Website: lowes
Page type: cart
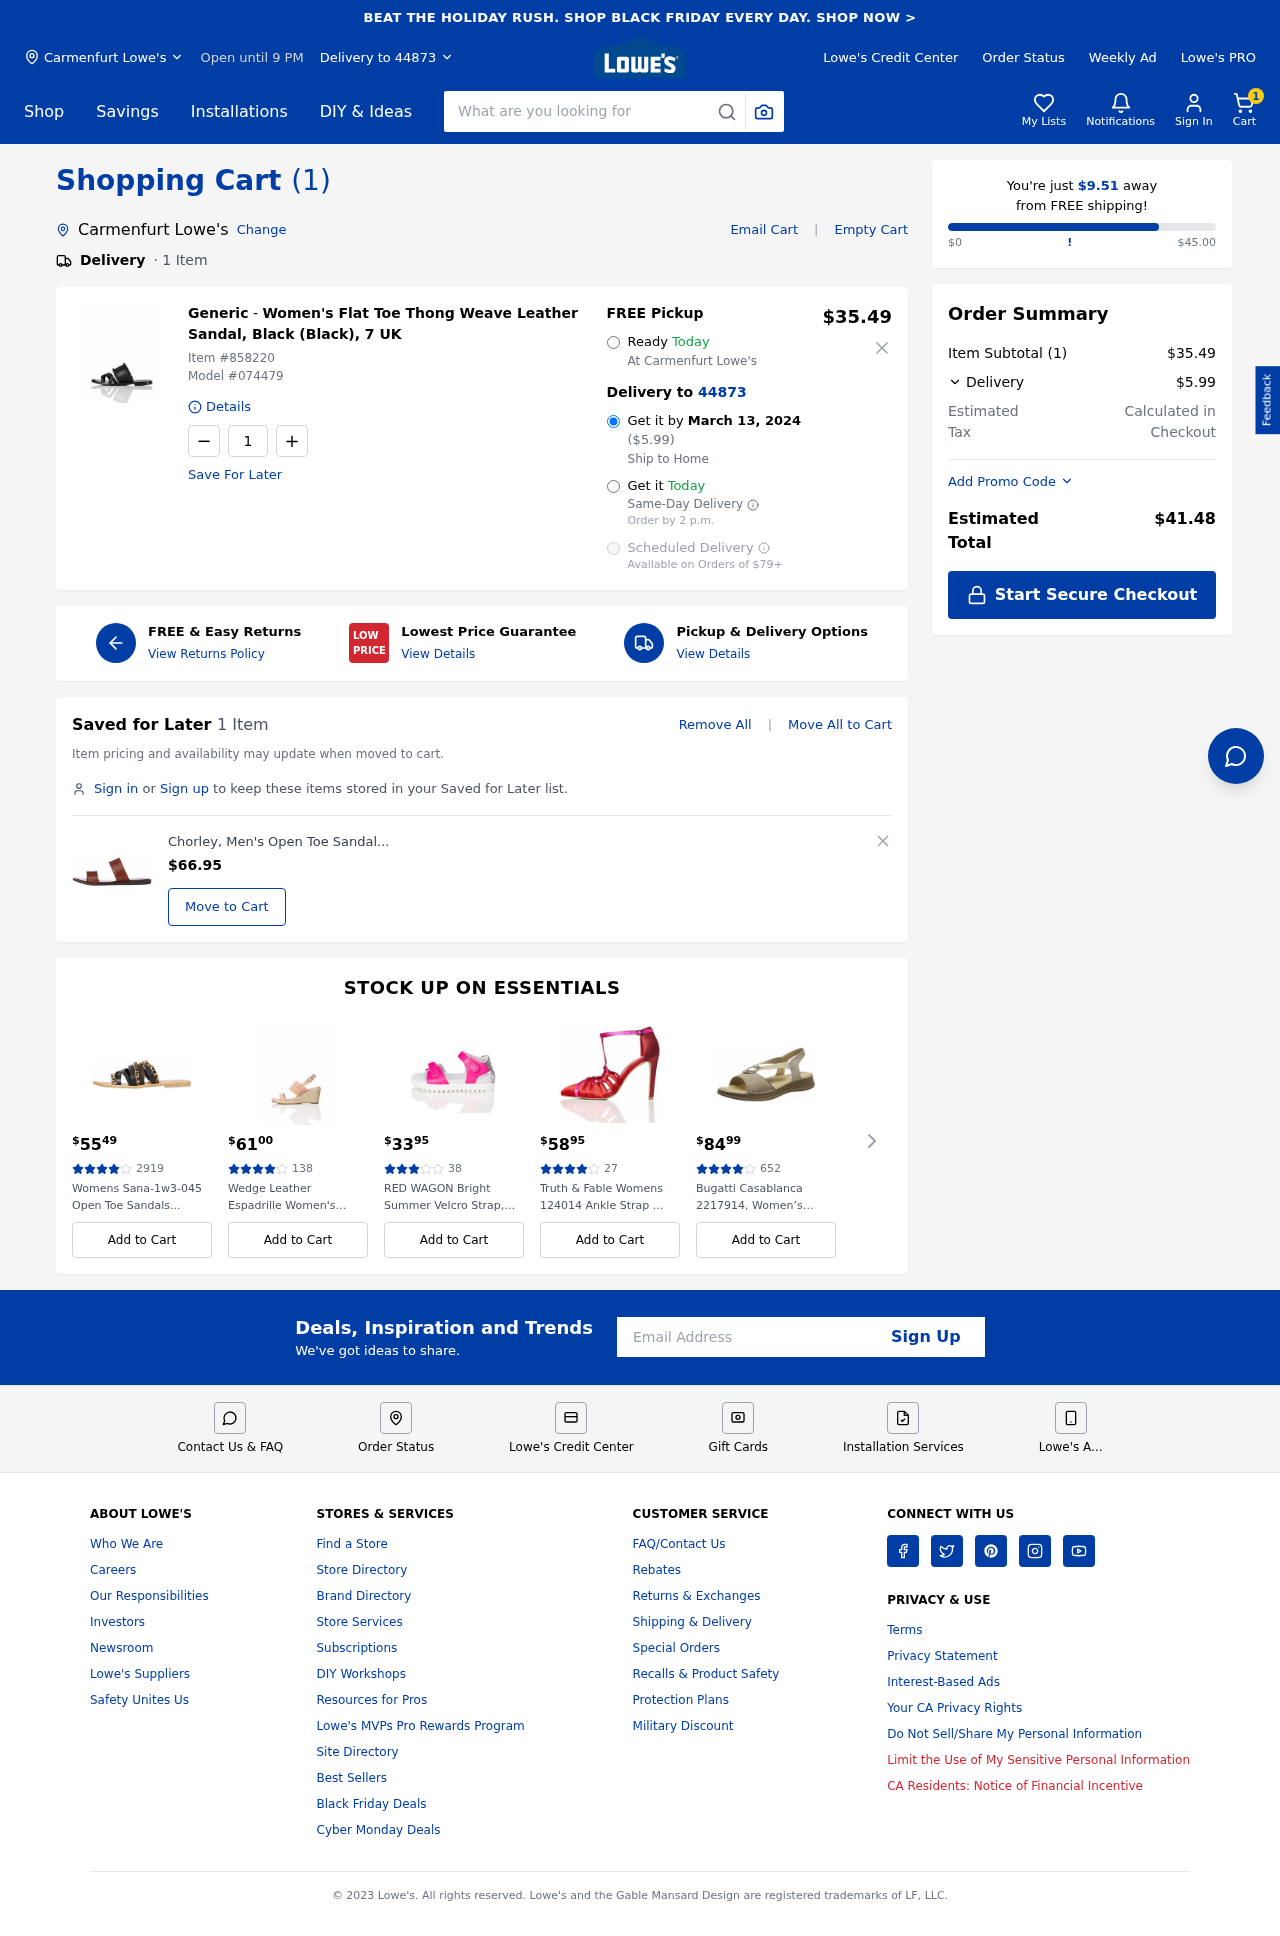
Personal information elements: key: PII_CITY
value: Carmenfurt Lowe's
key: PII_EMAIL
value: katelynmclean@hotmail.com
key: PII_POSTCODE
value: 44873
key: PII_CITY2
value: Carmenfurt Lowe's
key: PII_CITY3
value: Carmenfurt
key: PII_POSTCODE2
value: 44873
Product elements: key: PRODUCT1_BRAND
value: Generic
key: PRODUCT1_NAME
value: Women's Flat Toe Thong Weave Leather Sandal, Black (Black), 7 UK
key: PRODUCT1_PRICE
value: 35.49
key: PRODUCT1_QUANTITY
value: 1
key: PRODUCT2_NAME
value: Chorley, Men's Open Toe Sandals
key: PRODUCT2_PRICE
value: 66.95
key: PRODUCT1_ITEM_NUMBER
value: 858220
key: PRODUCT1_MODEL_NUMBER
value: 074479
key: PRODUCT3_PRICE
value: $5549
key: PRODUCT3_NUM_RATINGS
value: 2919
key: PRODUCT3_NAME
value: Womens Sana-1w3-045 Open Toe Sandals...
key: PRODUCT4_PRICE
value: $6100
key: PRODUCT4_NUM_RATINGS
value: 138
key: PRODUCT4_NAME
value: Wedge Leather Espadrille Women's Peeptoe...
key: PRODUCT5_PRICE
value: $3395
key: PRODUCT5_NUM_RATINGS
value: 38
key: PRODUCT5_NAME
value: RED WAGON Bright Summer Velcro Strap, Gi...
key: PRODUCT6_PRICE
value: $5895
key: PRODUCT6_NUM_RATINGS
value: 27
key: PRODUCT6_NAME
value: Truth & Fable Womens 124014 Ankle Strap ...
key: PRODUCT7_PRICE
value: $8499
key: PRODUCT7_NUM_RATINGS
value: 652
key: PRODUCT7_NAME
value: Bugatti Casablanca 2217914, Women’s Ankl...
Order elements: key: ORDER_NUM_ITEMS
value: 1
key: ORDER_DELIVERY_DATE
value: March 13, 2024
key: ORDER_SHIPPING_COST2
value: $5.99
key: ORDER_SHIPPING_AWAY
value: $9.51
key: ORDER_SUBTOTAL
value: $35.49
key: ORDER_SHIPPING_COST
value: $5.99
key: ORDER_TOTAL
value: $41.48
Search elements: key: HEADER_SEARCH
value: What are you looking for
Other elements: key: SAVED_NUM_ITEMS
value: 1 Item